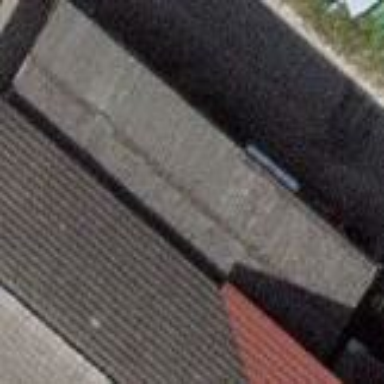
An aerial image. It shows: View of roof of building.